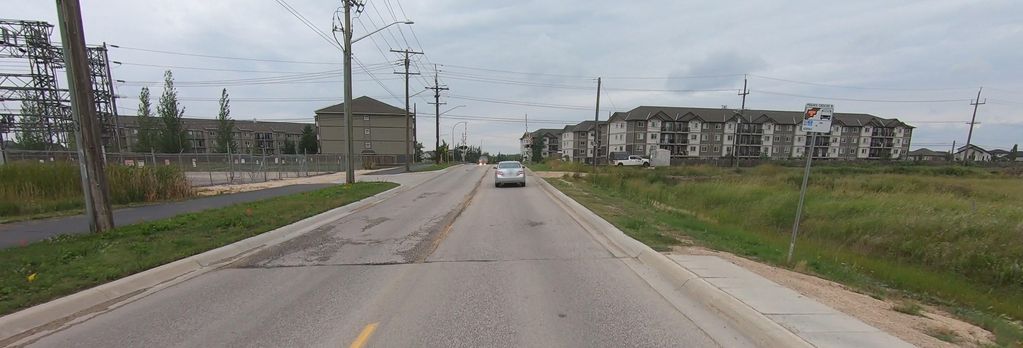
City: winnipeg